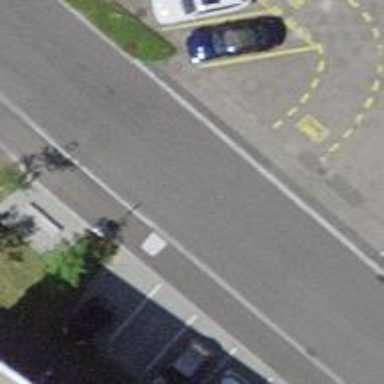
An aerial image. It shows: Public transport stop position.